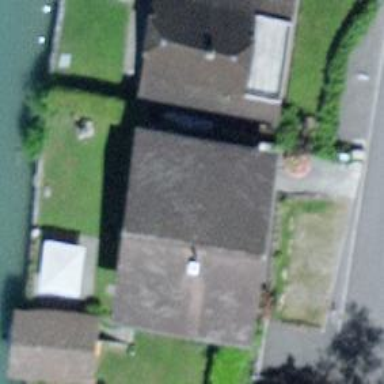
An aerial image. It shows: Residential building.